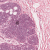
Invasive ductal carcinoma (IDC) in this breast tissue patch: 0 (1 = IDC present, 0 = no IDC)